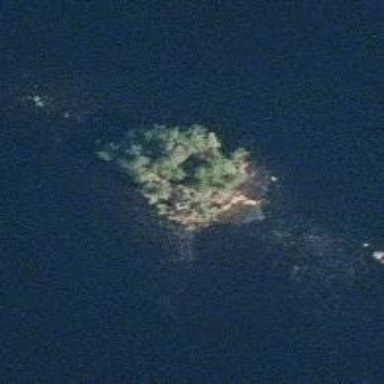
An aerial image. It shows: Islet.